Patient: sex F, age 58
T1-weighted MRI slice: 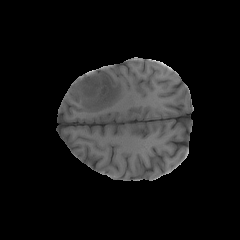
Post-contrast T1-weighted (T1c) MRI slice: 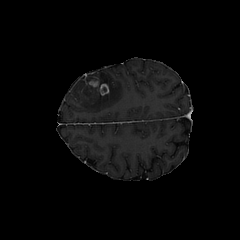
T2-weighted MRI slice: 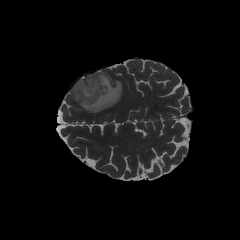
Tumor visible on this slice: yes
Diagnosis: Glioblastoma, IDH-wildtype
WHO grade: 4